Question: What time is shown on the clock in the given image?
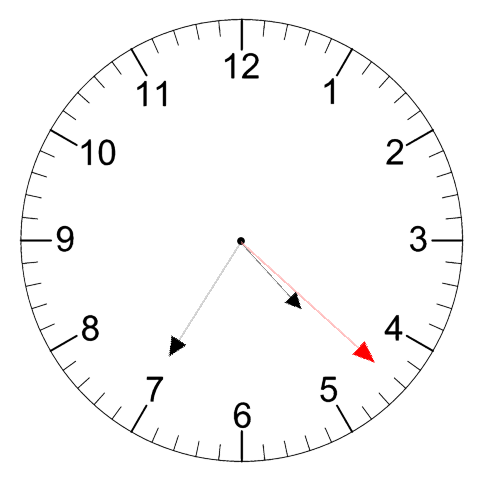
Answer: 04:35:22